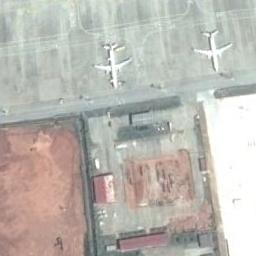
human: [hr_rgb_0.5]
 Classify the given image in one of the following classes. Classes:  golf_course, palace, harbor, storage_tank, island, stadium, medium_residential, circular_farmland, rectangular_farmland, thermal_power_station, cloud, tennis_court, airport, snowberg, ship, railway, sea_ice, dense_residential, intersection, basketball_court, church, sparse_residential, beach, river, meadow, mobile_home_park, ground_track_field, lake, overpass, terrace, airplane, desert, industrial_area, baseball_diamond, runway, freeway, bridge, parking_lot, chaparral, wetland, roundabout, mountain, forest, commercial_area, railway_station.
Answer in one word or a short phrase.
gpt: airplane